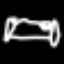
Label: bed